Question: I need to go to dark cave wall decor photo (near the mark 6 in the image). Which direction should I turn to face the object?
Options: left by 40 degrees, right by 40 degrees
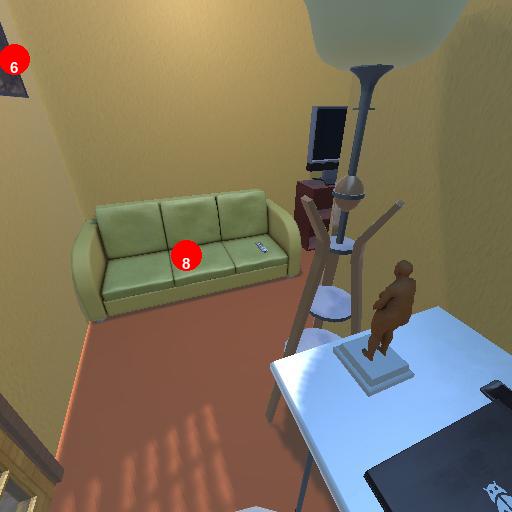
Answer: left by 40 degrees